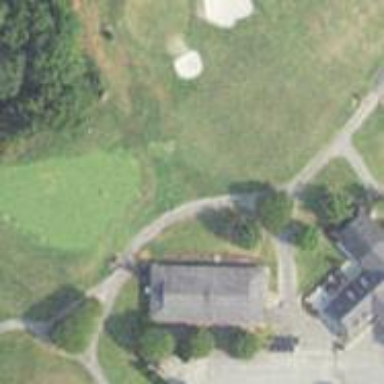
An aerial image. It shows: Path designated for golf carts.